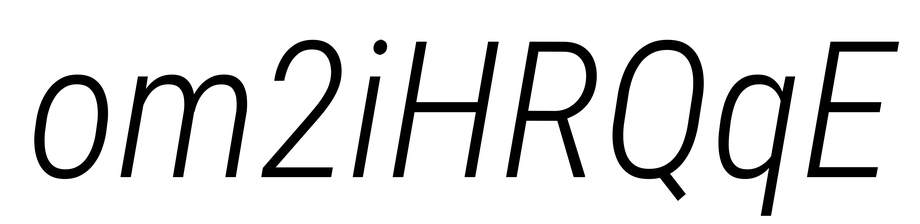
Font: Roboto-Italic_Condensed_Light_Italic